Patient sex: M
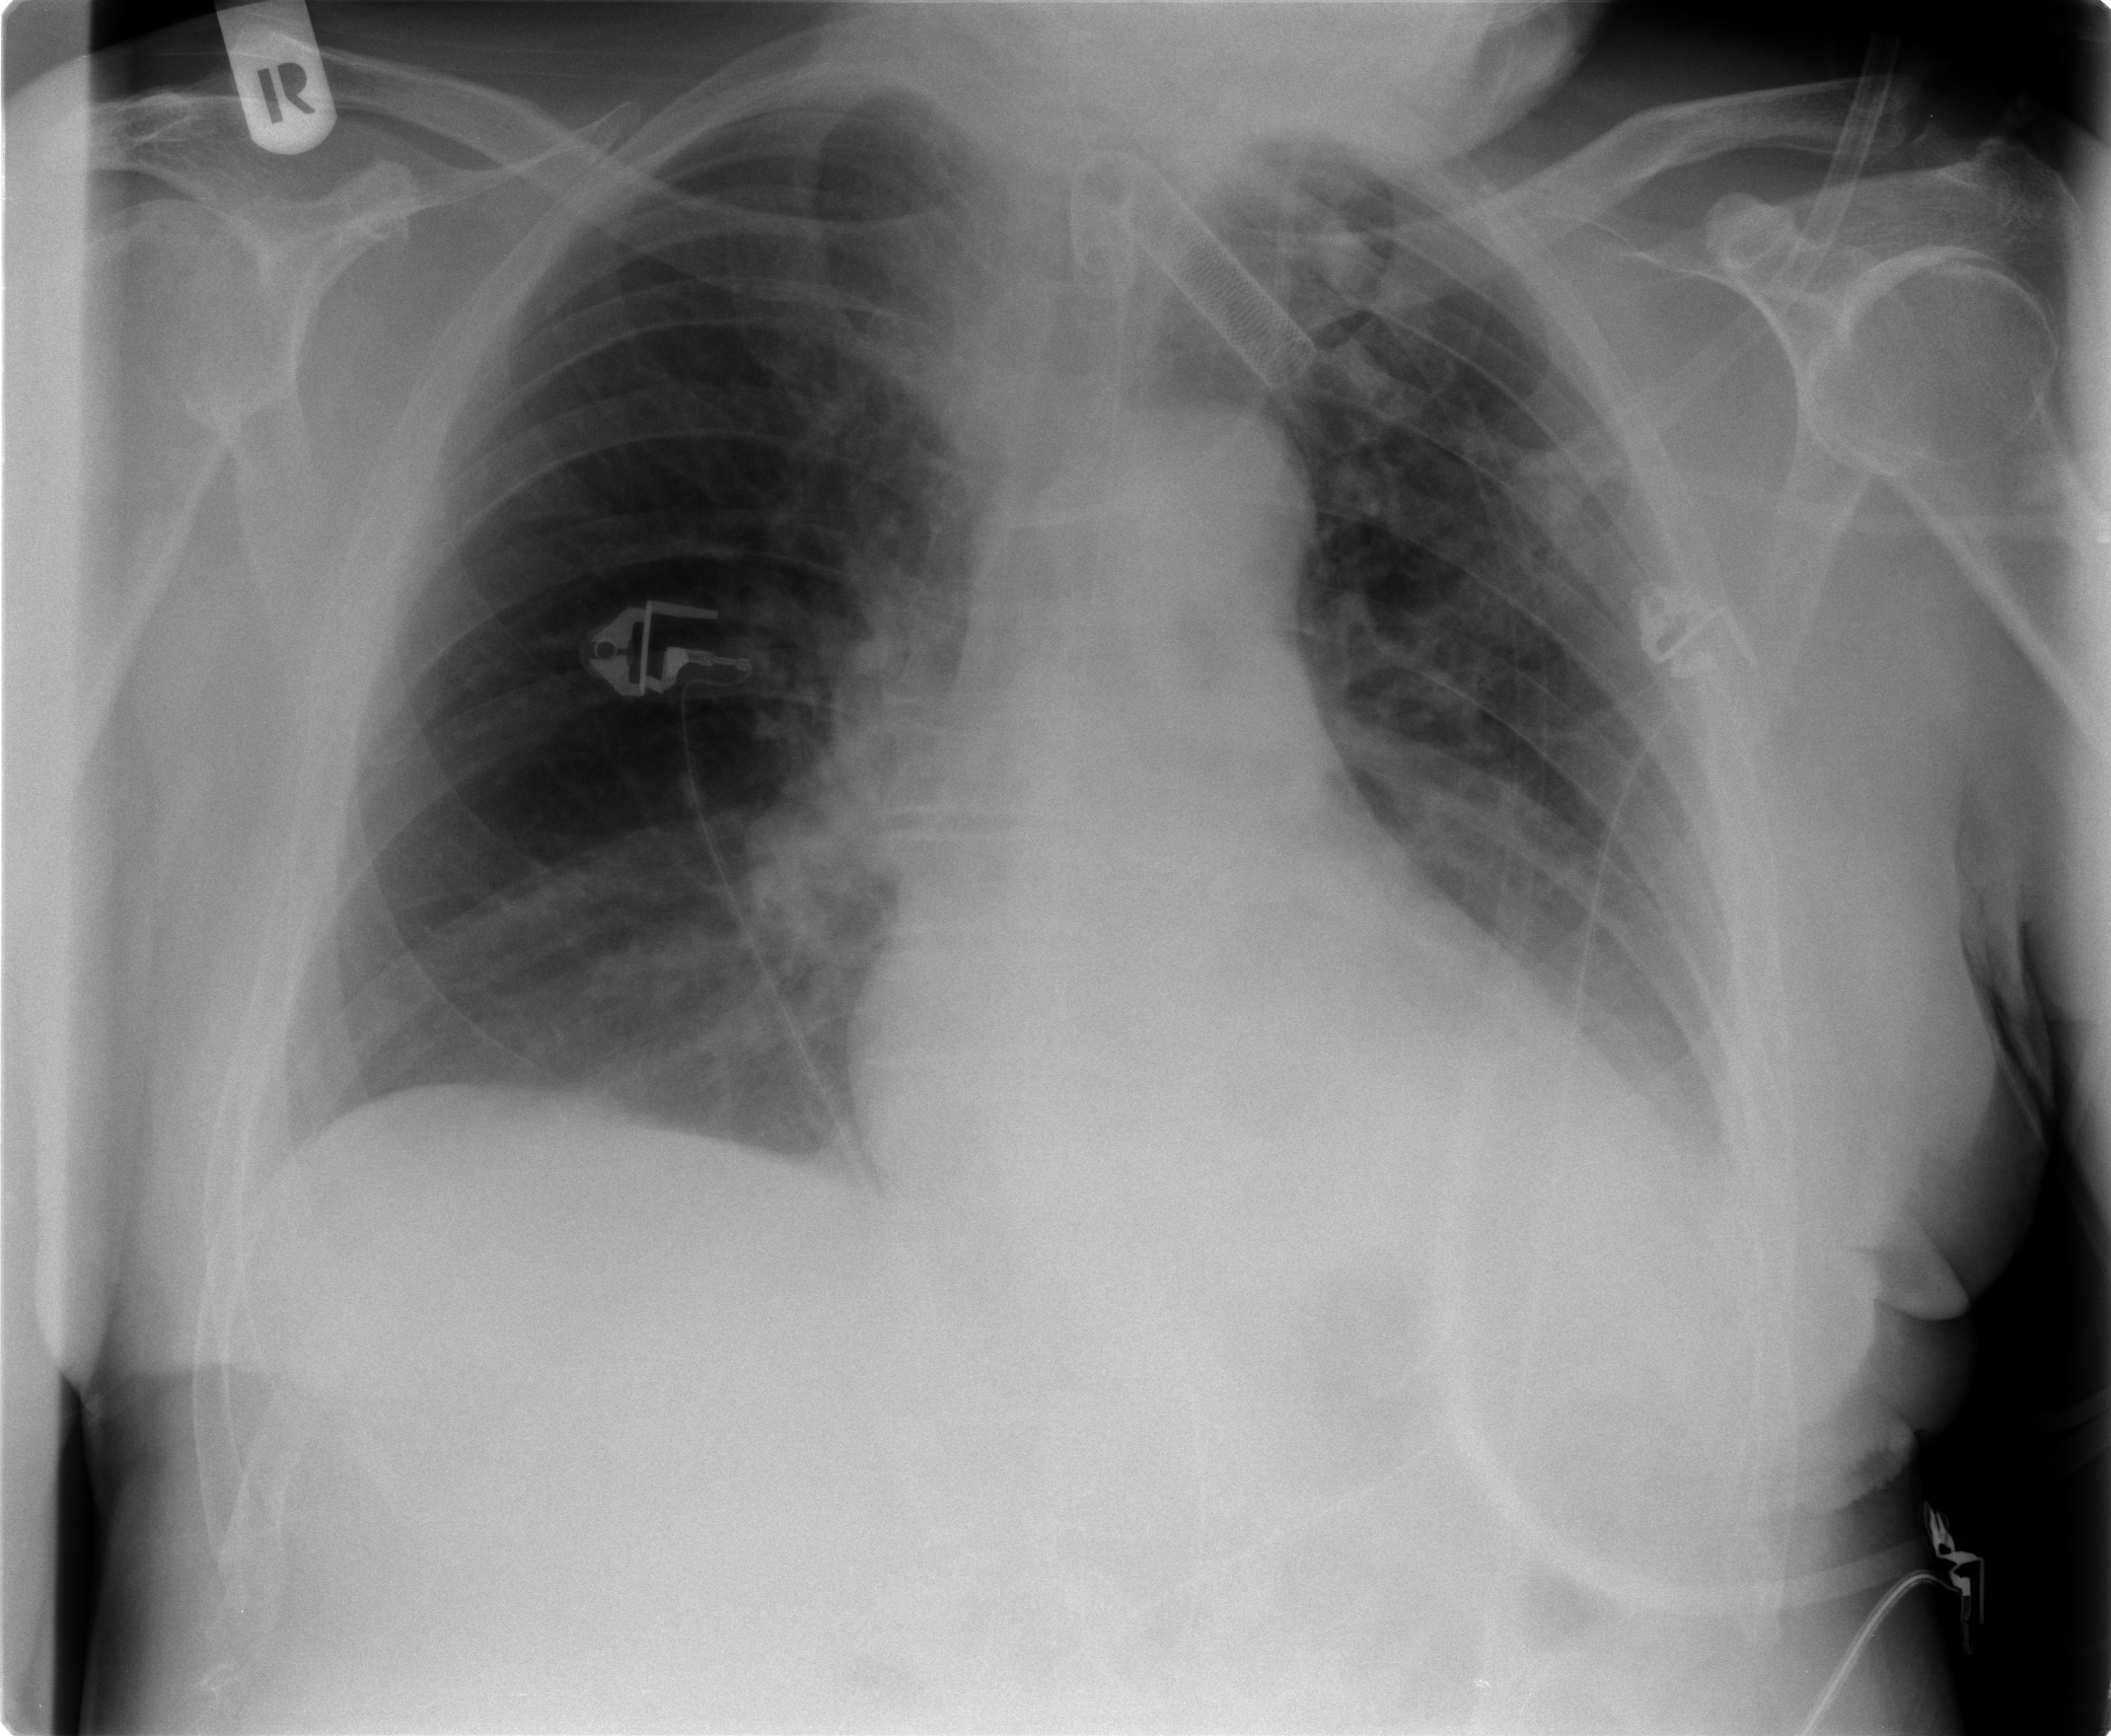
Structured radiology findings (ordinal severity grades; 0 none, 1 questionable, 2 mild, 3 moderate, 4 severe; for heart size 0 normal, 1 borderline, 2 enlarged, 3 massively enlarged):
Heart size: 0
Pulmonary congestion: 2
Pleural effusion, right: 0
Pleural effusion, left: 2
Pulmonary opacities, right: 0
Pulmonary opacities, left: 0
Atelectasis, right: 2
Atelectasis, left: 2